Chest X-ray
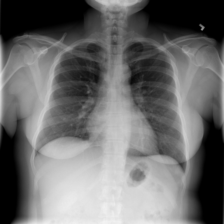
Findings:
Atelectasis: negative
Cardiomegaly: negative
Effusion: negative
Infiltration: negative
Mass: negative
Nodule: negative
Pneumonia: negative
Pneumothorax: negative
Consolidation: negative
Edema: negative
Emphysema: negative
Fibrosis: negative
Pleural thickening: negative
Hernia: negative